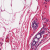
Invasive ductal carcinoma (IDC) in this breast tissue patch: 0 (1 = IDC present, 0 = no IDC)